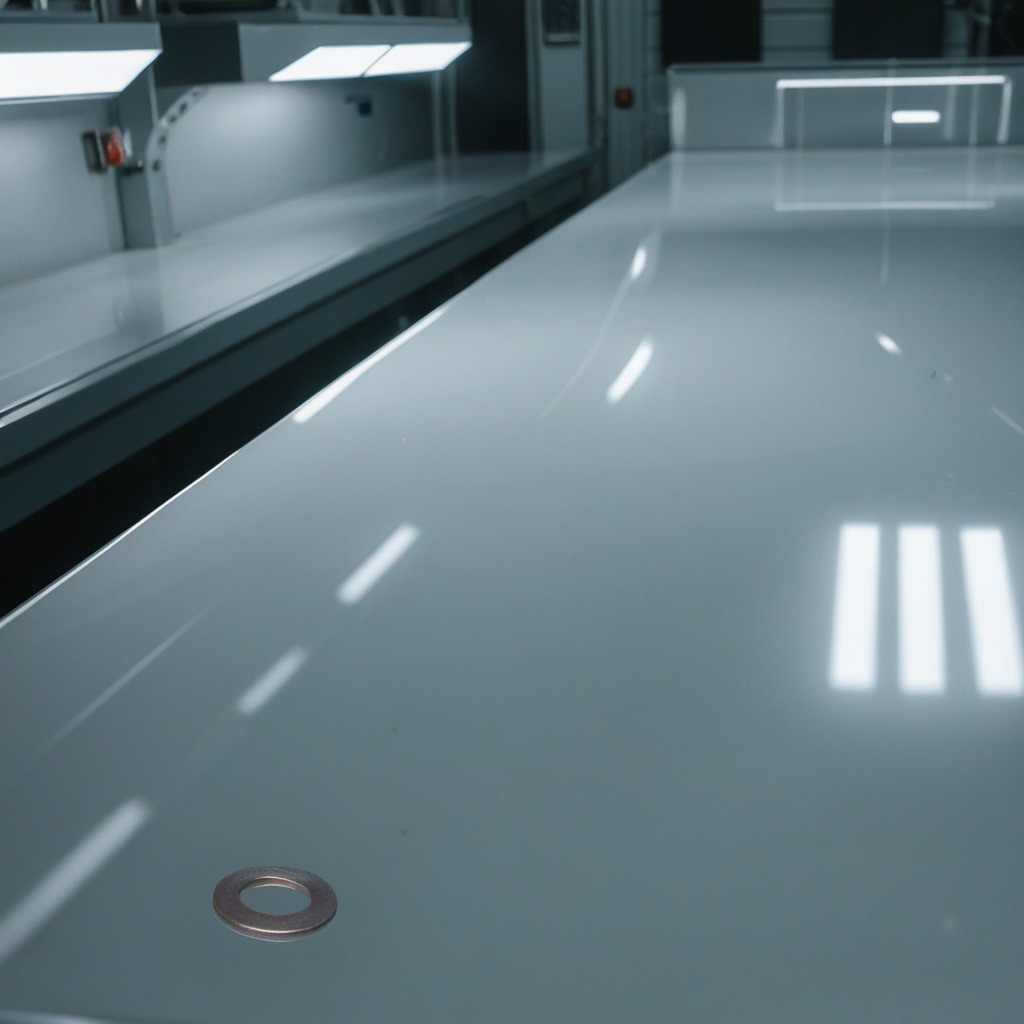
A flat metal washer is lying on the table.